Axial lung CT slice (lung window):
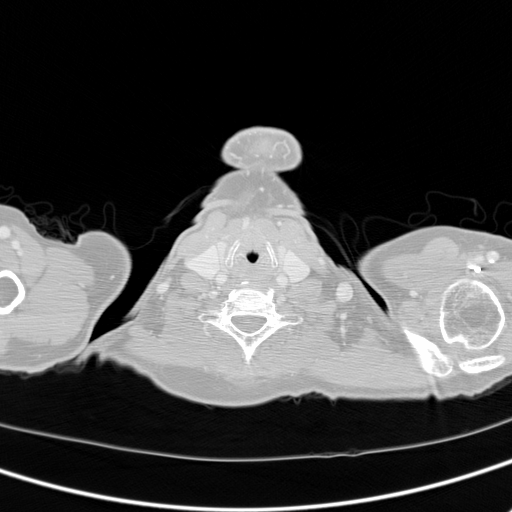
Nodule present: no